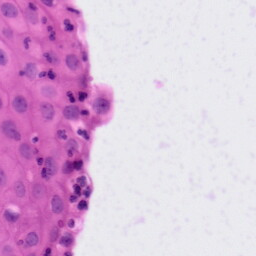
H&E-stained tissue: Tonsil